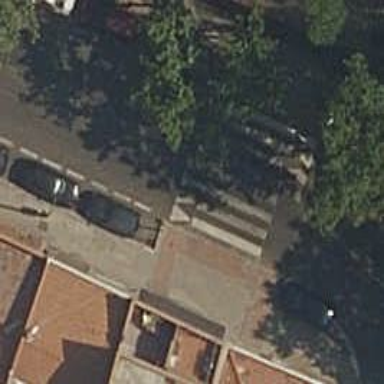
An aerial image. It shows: Crossing on the road.